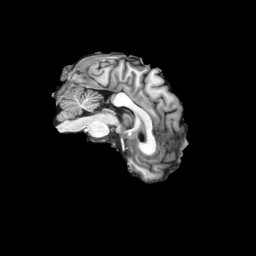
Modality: T1w
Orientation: sagittal
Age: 58
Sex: male
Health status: ill